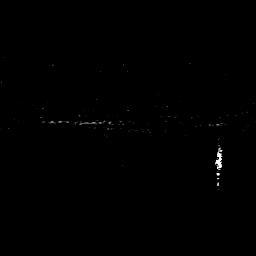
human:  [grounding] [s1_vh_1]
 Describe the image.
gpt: In the satellite image, there is  <ref>1 medium ship </ref> <box>[[82, 56, 87, 73, 0]]</box> located at right.